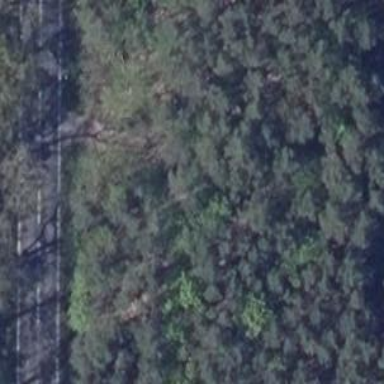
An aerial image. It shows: Track road.